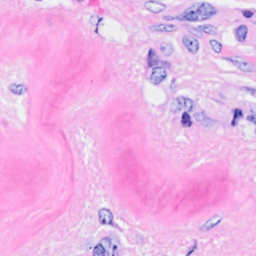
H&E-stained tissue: Breast